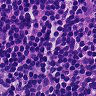
Metastatic tissue present: no